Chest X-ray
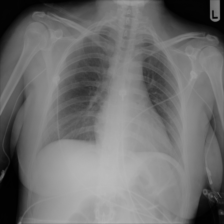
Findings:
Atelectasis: negative
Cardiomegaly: negative
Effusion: negative
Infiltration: negative
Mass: negative
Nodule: negative
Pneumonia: negative
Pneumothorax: negative
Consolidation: negative
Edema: negative
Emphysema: negative
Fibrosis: negative
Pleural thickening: negative
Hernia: negative